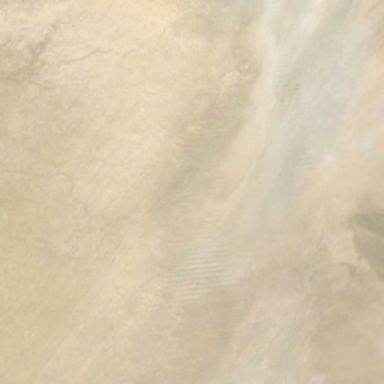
It is a piece of yellow desert .